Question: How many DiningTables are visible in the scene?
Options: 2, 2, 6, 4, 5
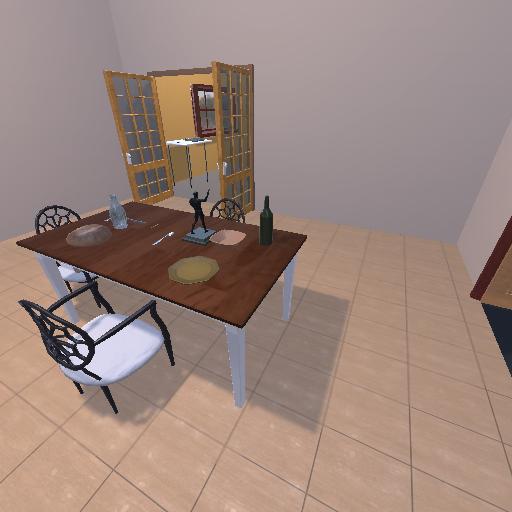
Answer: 2